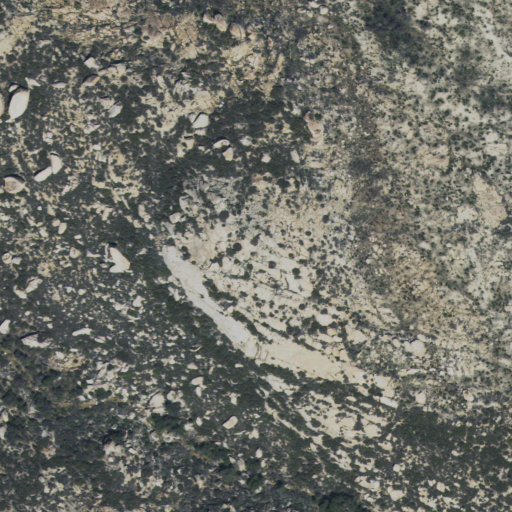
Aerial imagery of mountain in California named Pine Mountain containing shrub, grassland, and open development